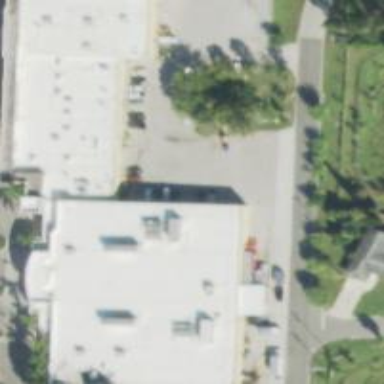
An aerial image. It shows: Flat roof retail building.